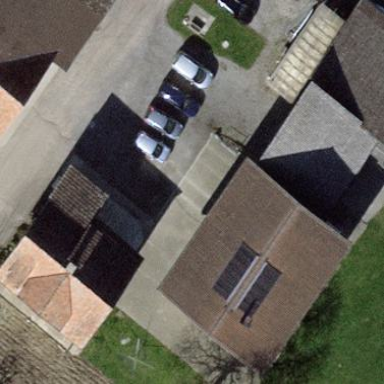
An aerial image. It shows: Hostel building.